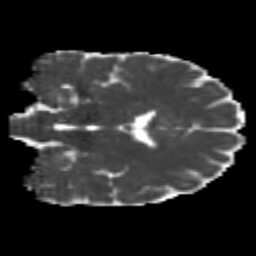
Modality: MD
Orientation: coronal
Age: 20
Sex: male
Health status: healthy
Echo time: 0.074 s